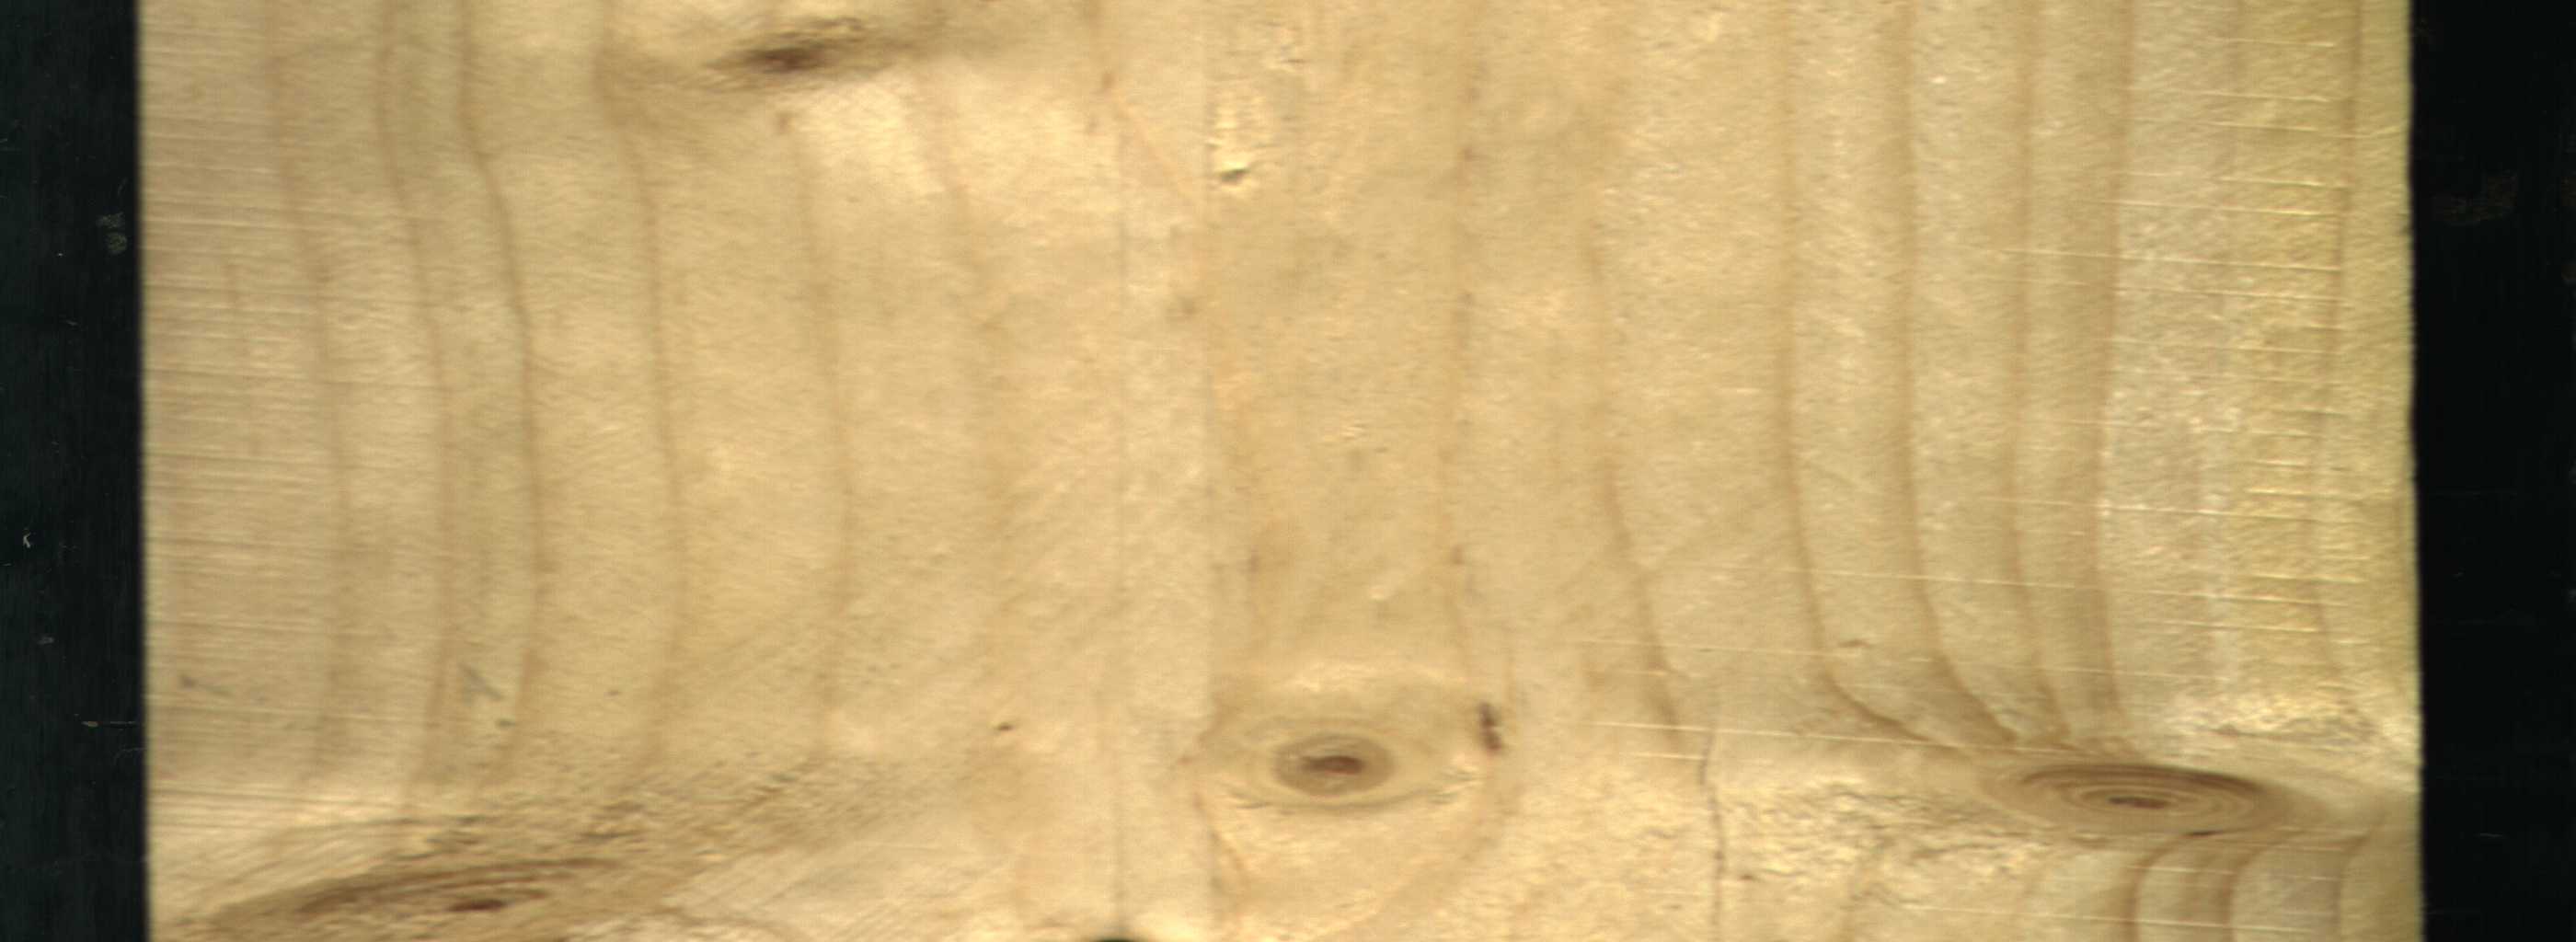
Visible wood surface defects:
Live_Knot
Live_Knot
Live_Knot
Live_Knot